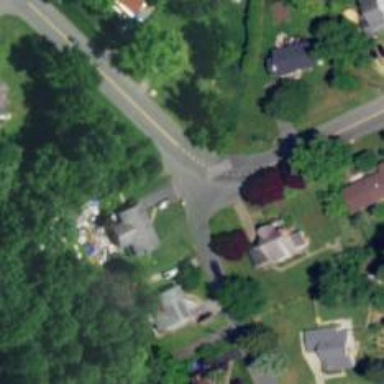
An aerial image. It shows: Residential road with asphalt surface.